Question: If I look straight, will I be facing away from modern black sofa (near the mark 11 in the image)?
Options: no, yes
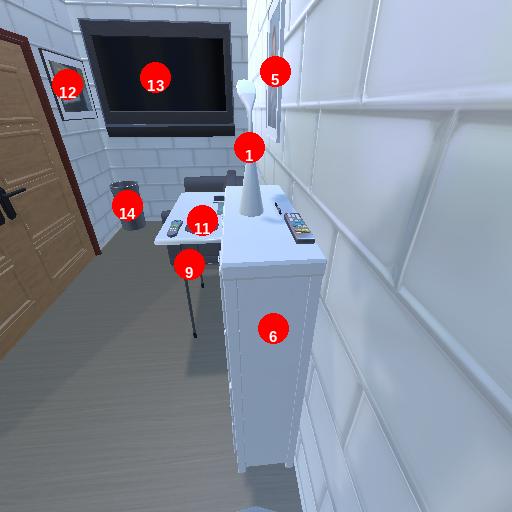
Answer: no